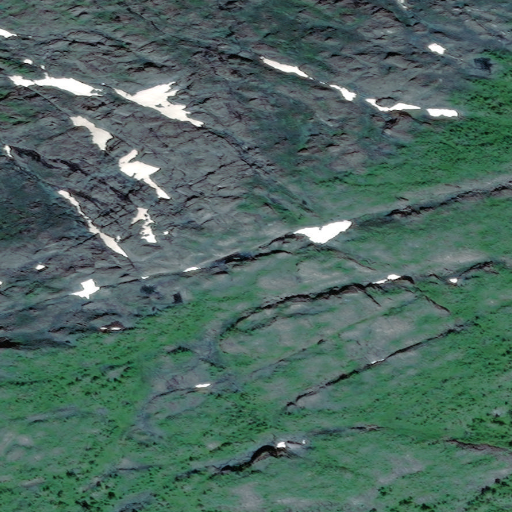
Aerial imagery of mountain in Alaska named Nakat Mountain containing only unknown